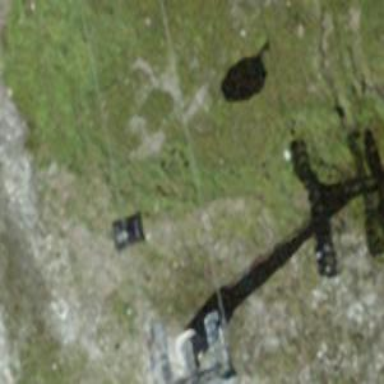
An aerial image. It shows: Pylon for aerialway.